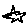
Label: star